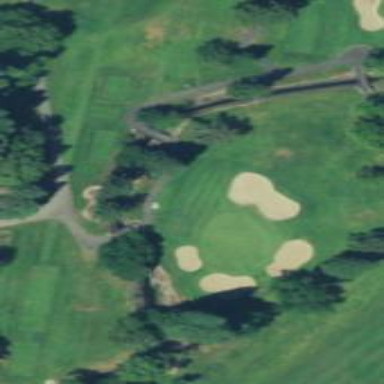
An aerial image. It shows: Golf hole.